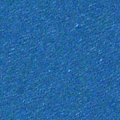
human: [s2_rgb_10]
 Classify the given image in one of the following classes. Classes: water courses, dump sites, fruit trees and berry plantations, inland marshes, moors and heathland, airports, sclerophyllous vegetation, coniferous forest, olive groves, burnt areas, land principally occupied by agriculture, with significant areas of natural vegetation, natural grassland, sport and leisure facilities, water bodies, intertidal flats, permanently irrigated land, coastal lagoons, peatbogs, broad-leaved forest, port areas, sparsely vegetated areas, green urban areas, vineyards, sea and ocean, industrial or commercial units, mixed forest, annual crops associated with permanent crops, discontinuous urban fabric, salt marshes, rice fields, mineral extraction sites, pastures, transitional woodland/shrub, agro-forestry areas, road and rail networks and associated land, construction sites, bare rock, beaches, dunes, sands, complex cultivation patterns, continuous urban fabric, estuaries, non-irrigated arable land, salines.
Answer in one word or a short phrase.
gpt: sea and ocean